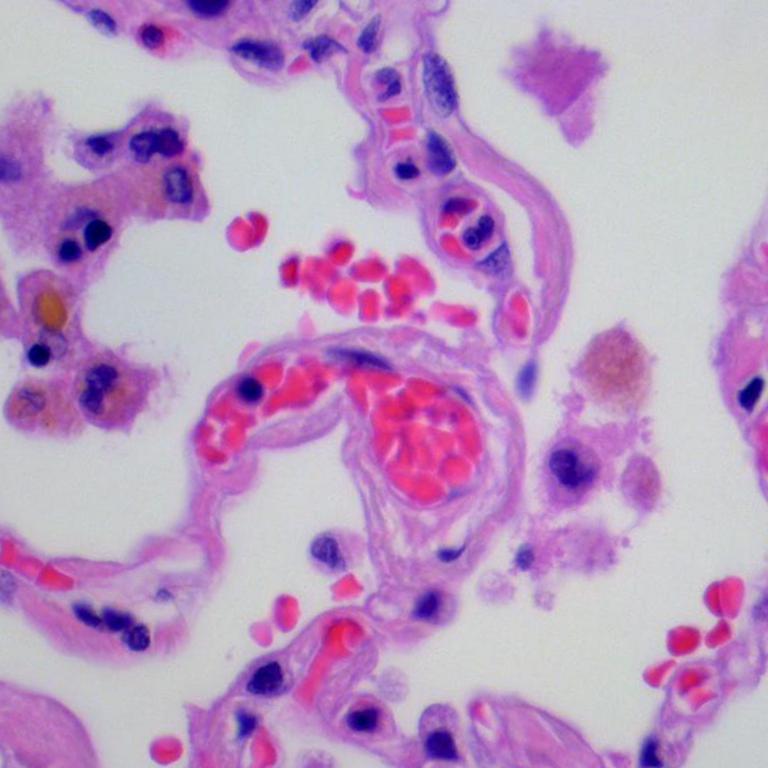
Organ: lung
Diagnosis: benign